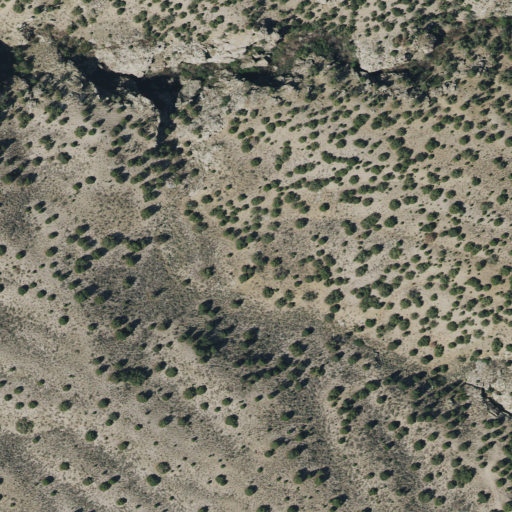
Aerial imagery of valley in Utah named Wycroft Canyon containing evergreen forest and shrub